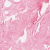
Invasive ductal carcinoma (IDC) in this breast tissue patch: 0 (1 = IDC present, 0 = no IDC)